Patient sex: F
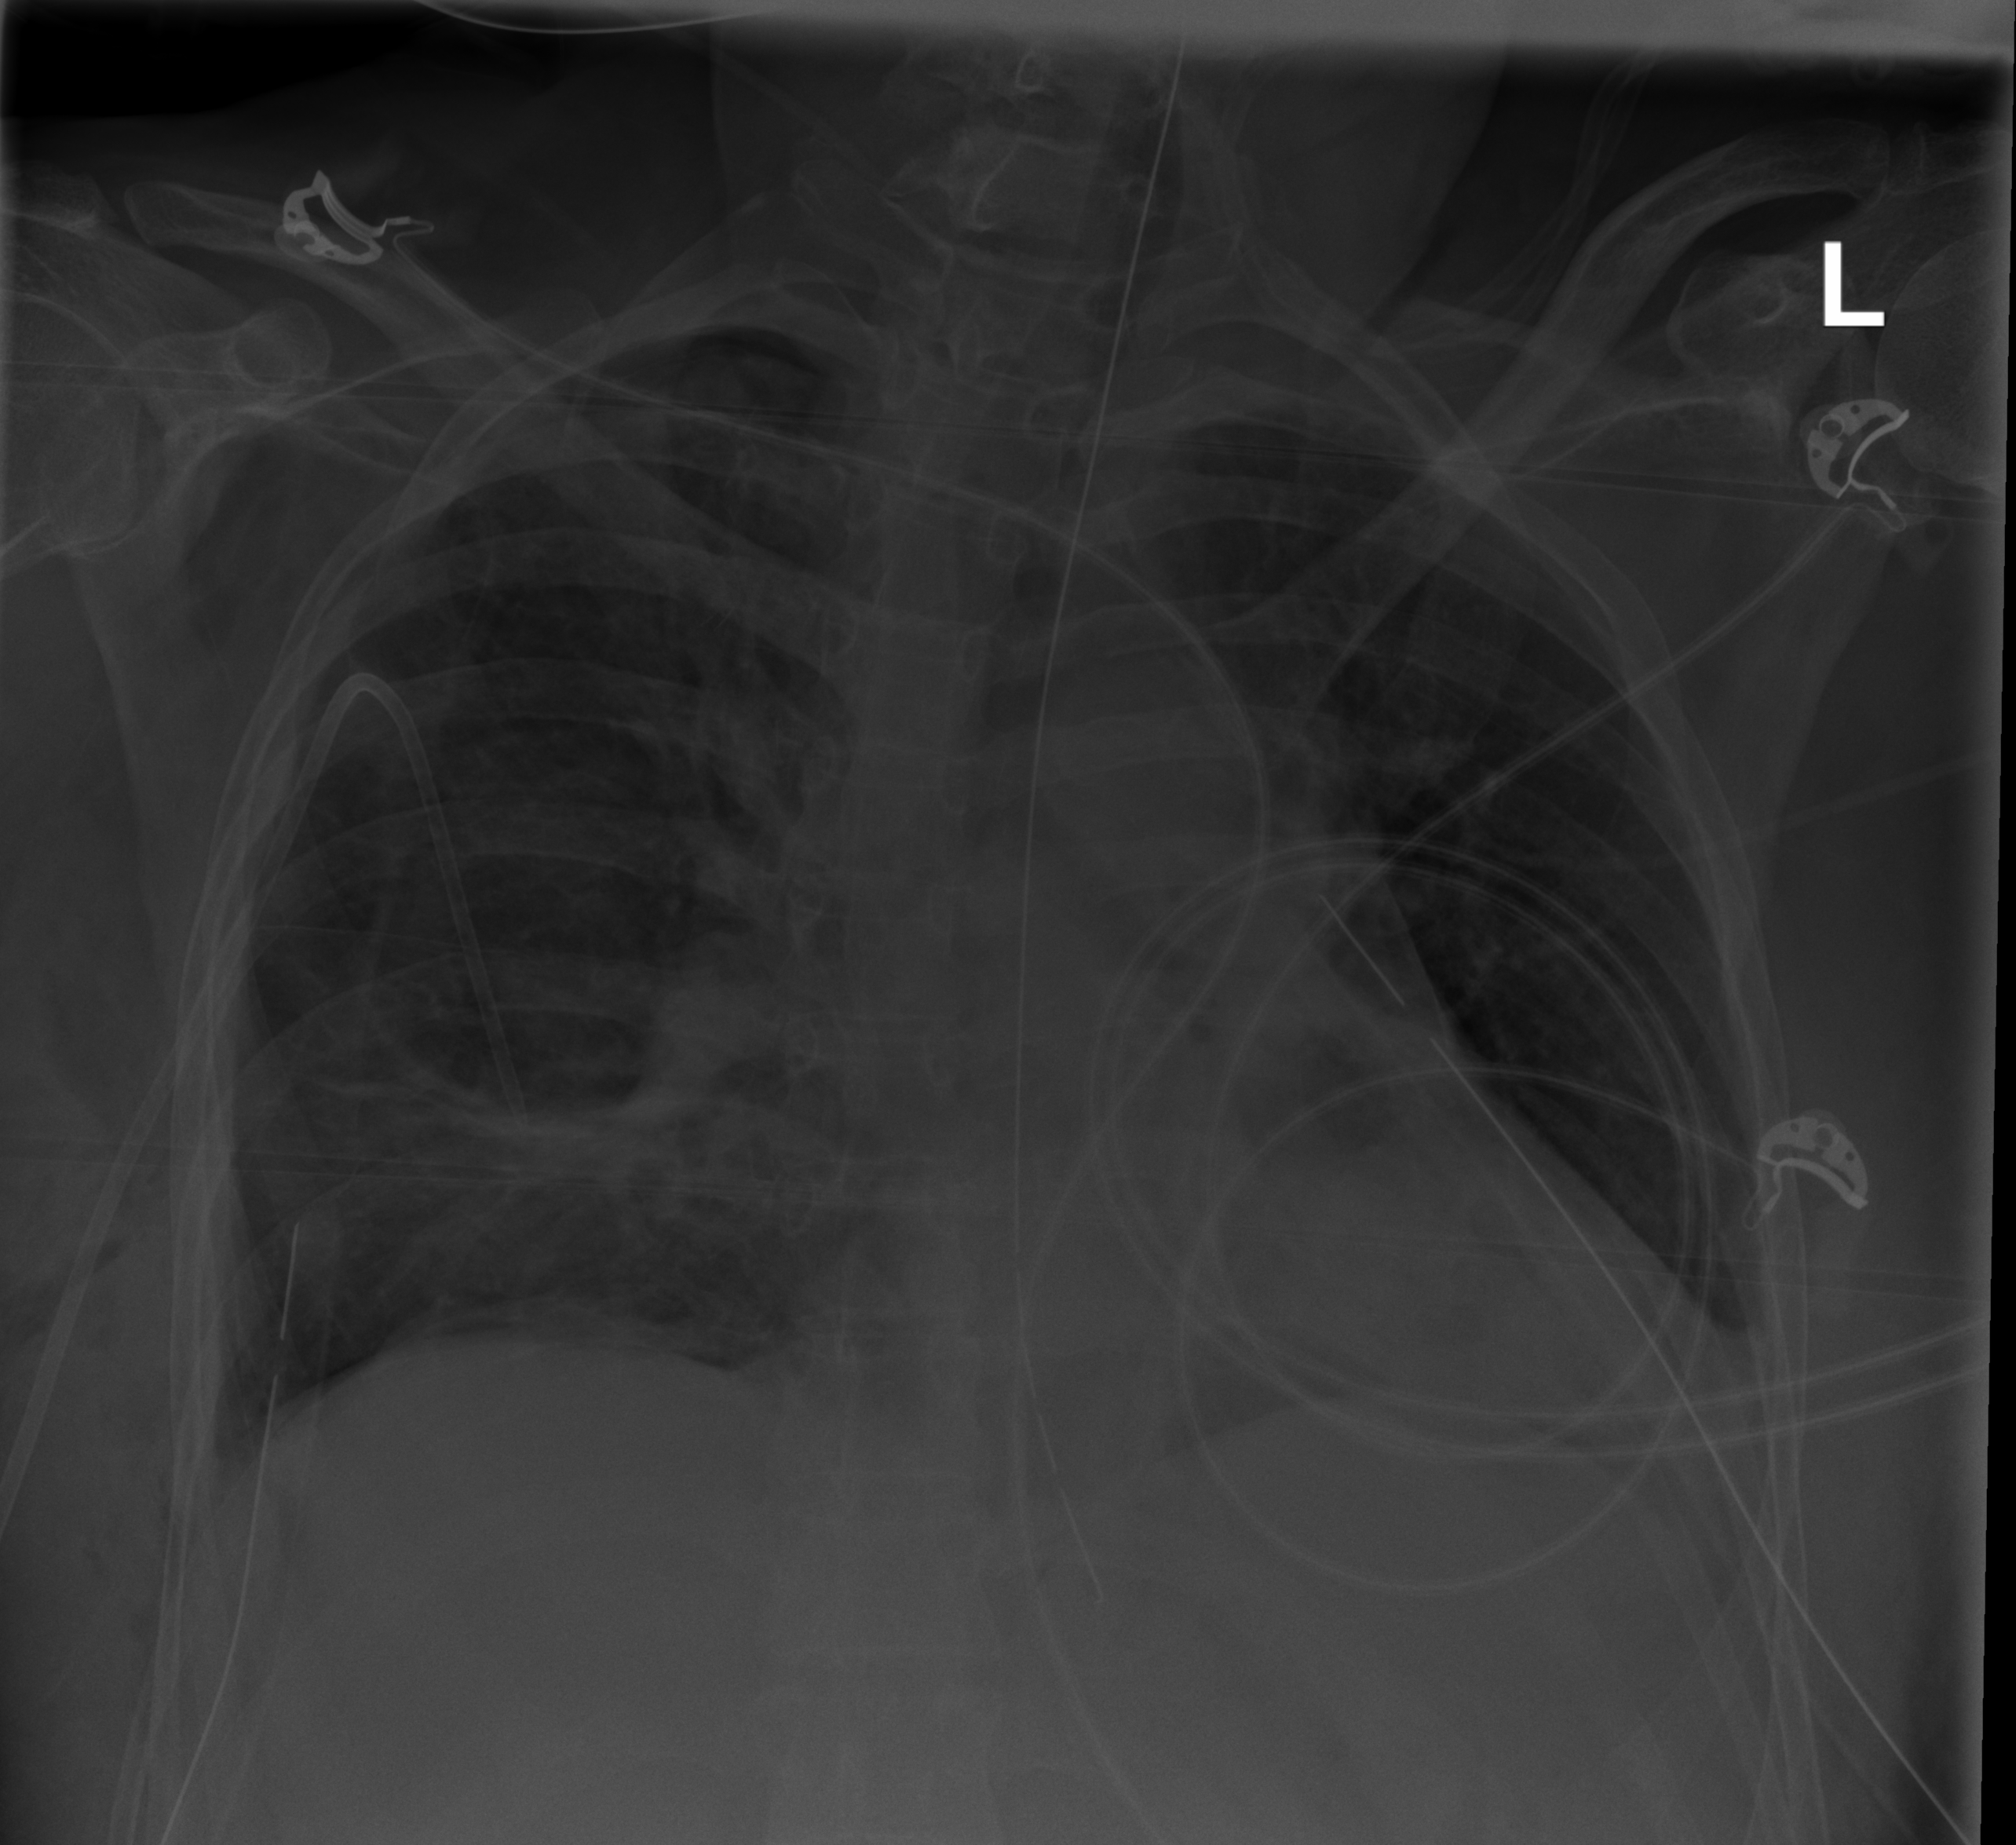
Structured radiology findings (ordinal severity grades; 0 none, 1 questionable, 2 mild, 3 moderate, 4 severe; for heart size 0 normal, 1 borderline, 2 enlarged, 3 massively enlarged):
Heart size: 1
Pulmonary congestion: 0
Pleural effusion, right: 1
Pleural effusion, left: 2
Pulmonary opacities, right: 2
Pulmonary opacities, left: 0
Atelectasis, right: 2
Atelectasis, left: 2